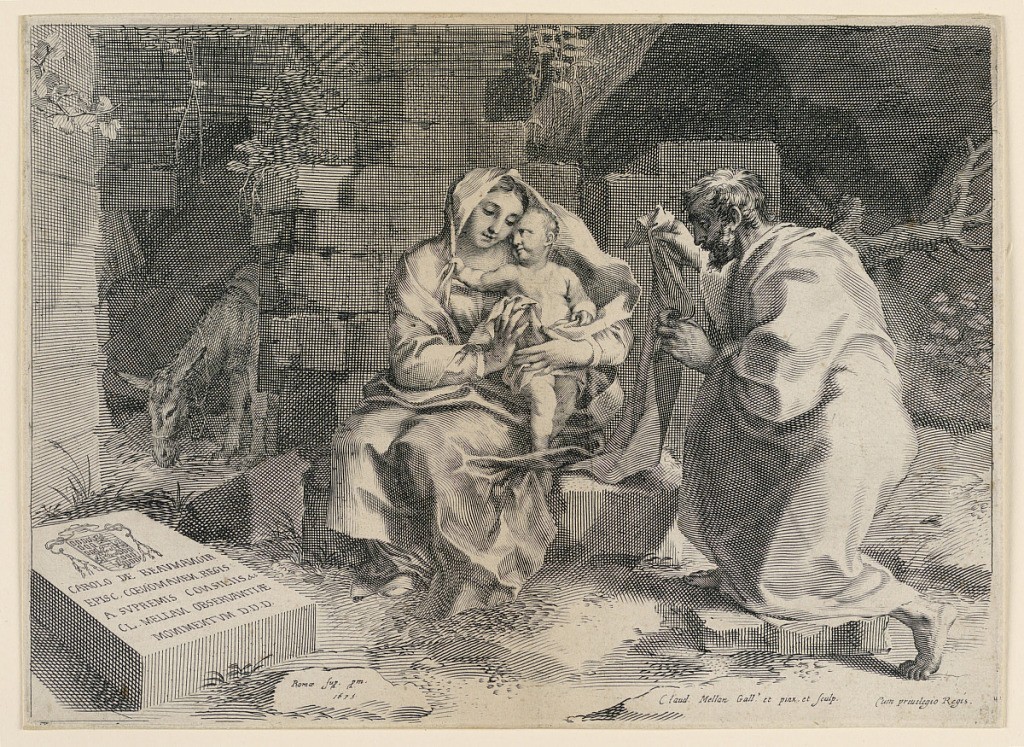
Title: The Holy Family
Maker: Claude Mellan, French, 1598 - 1688
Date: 1635
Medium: Engraving on white paper
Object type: Print
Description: Mary and Child in center; Joseph kneeling at right, holding a piece of cloth. In left background, a donkey among ruins. A tombstone with inscription and coat-of-arms of Bishop Charles de Beaumanoir at left foreground. Inscribed, lower right: "Romae sup. pm. 1635"; lower center: "Claude Mellan Gall. et pinx. et sculp. cum privilegio Regis".